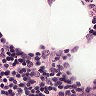
Metastatic tissue present: no